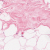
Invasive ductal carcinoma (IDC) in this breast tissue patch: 0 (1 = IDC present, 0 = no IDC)